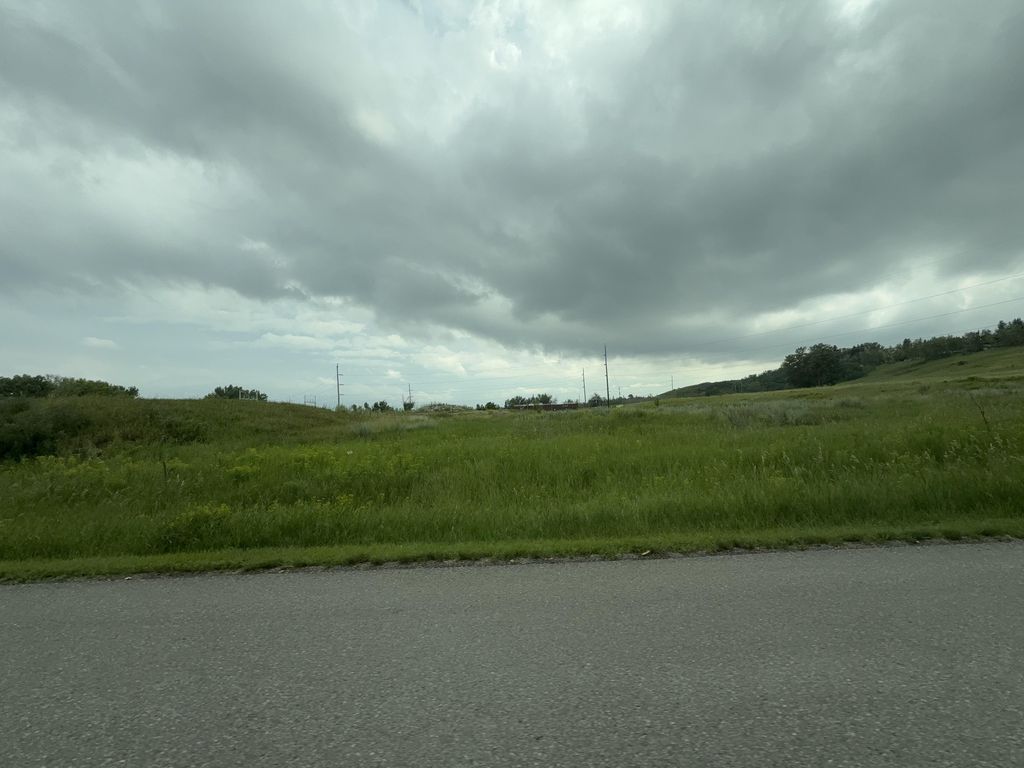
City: calgary